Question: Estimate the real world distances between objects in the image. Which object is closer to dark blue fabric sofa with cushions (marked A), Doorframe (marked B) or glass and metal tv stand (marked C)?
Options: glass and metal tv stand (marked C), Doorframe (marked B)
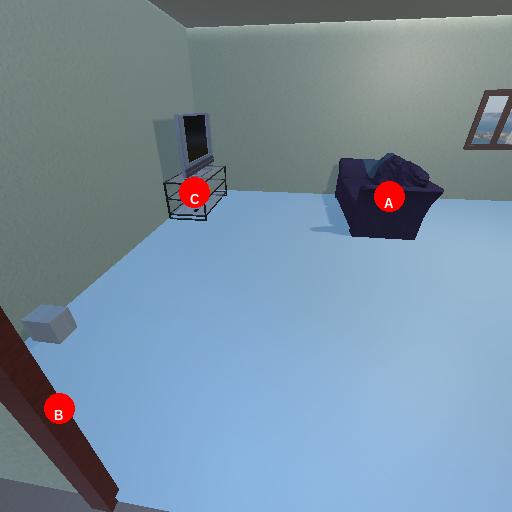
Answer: glass and metal tv stand (marked C)